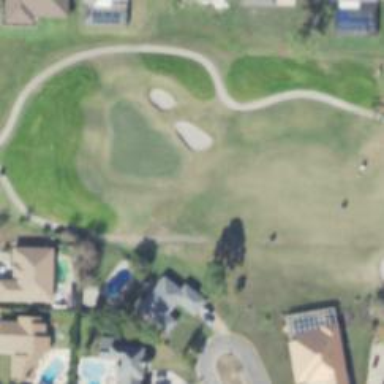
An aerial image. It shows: Golf hole.